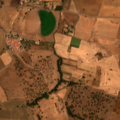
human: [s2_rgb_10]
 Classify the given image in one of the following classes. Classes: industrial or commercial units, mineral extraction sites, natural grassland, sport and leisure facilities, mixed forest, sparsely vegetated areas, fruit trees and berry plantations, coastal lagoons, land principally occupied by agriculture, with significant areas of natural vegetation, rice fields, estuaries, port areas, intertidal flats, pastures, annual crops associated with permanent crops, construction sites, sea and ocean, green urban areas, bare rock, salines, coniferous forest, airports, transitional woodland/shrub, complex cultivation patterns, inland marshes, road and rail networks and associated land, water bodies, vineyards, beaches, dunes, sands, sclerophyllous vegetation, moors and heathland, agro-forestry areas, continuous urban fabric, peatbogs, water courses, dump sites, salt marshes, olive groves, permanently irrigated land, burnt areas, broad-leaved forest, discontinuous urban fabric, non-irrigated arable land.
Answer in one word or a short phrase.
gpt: non-irrigated arable land, fruit trees and berry plantations, complex cultivation patterns, agro-forestry areas